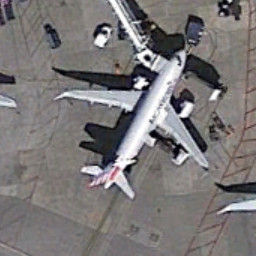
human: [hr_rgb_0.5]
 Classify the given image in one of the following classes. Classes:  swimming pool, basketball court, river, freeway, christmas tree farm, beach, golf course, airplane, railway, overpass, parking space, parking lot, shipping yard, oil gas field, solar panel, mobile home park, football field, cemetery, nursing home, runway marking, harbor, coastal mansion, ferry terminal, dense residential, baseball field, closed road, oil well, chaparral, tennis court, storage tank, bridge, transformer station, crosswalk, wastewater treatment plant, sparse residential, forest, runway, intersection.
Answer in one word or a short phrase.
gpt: airplane